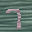
Label: 7